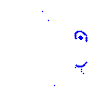
Particle: proton